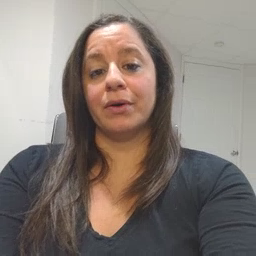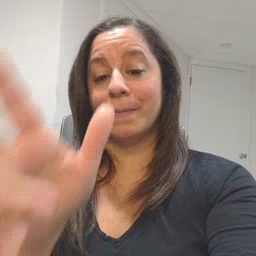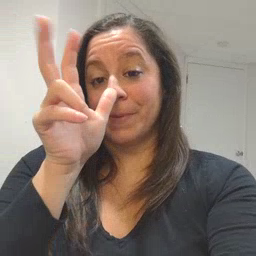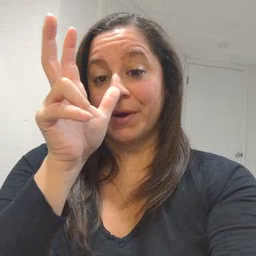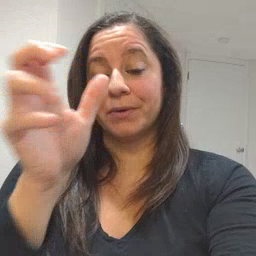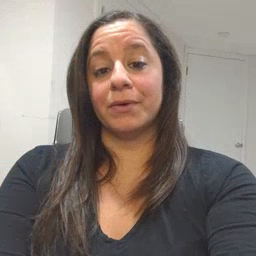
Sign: bug